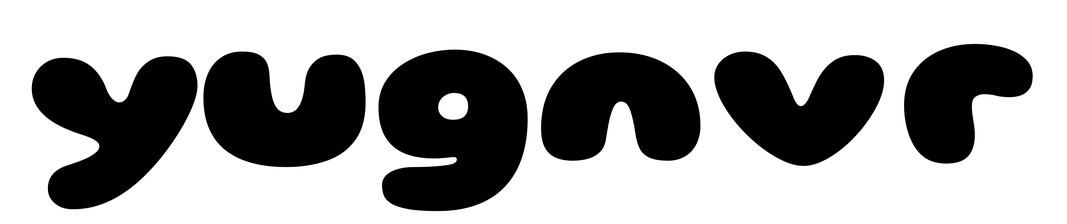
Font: Gluten_Black